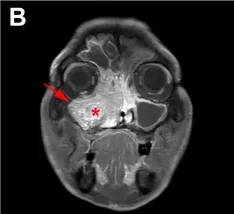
MRI findings of the case. Coronal.
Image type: radiology (mri)